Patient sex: M
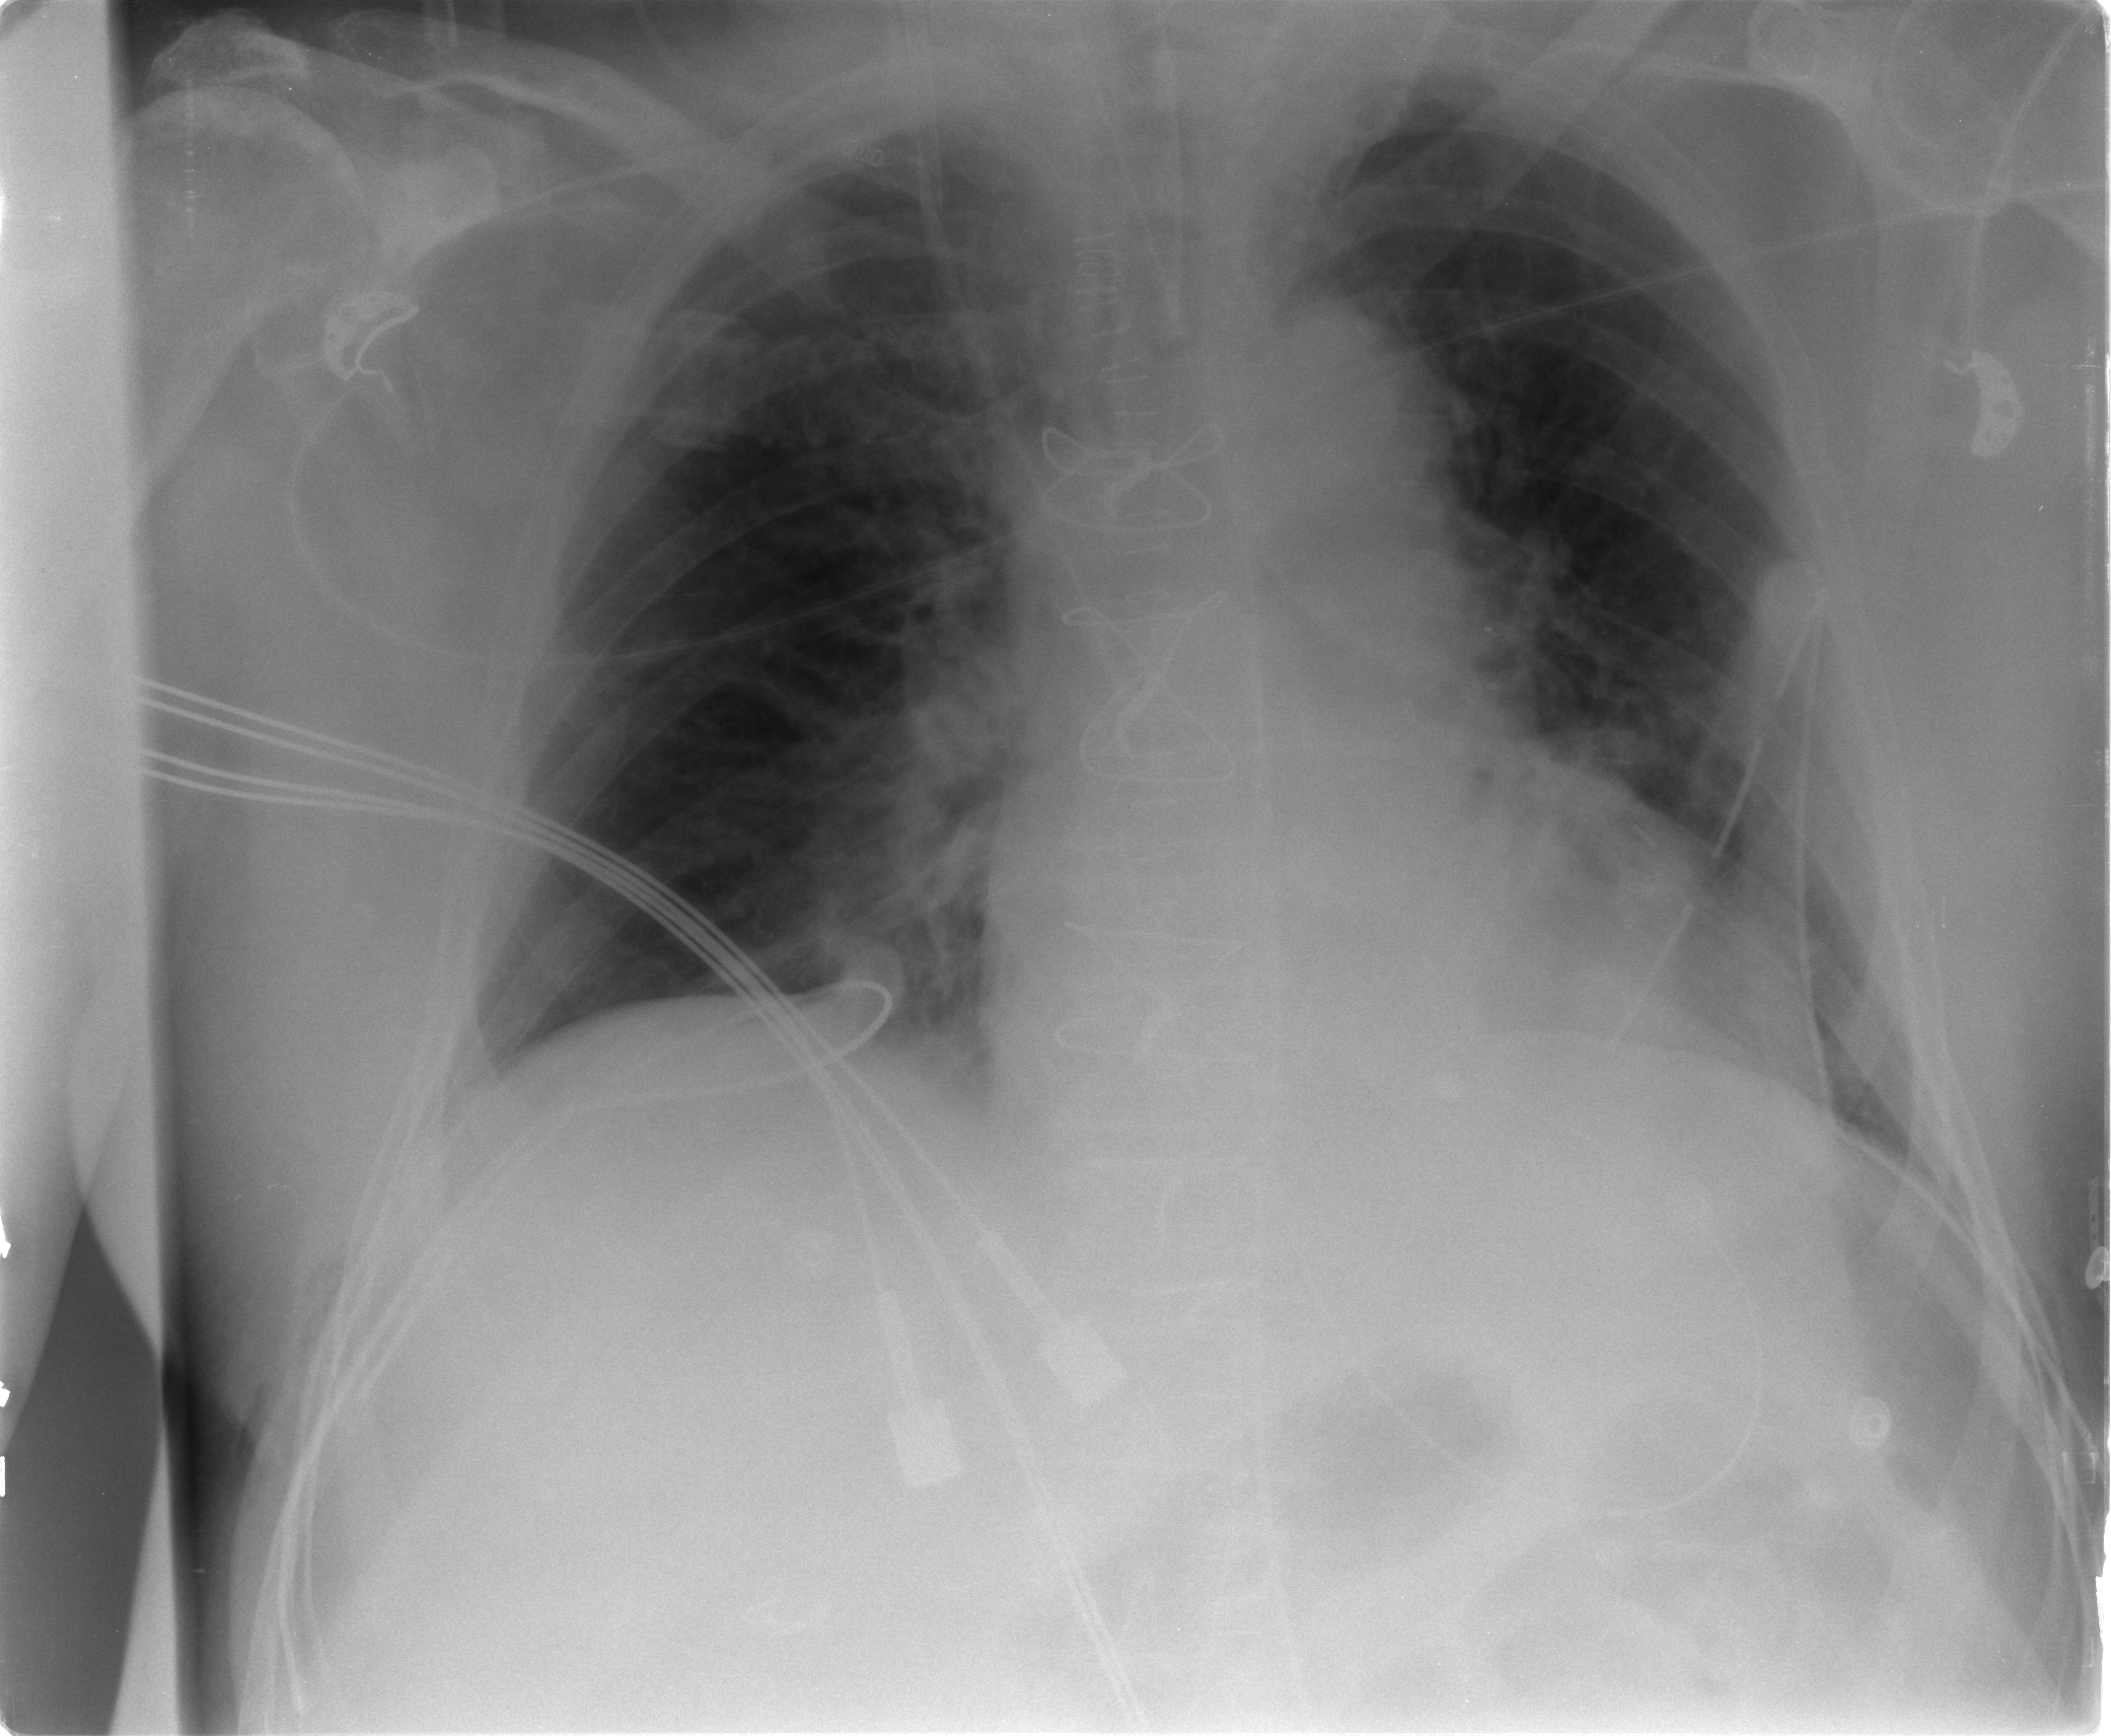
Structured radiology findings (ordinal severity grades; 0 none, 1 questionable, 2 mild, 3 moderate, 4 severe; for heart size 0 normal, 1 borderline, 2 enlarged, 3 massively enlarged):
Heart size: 2
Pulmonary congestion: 0
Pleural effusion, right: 0
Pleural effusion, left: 0
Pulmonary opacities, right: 0
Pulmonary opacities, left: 0
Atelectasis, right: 1
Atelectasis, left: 2